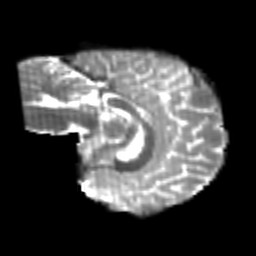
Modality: T2w
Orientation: sagittal
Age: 20
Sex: female
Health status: healthy
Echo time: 0.074 s